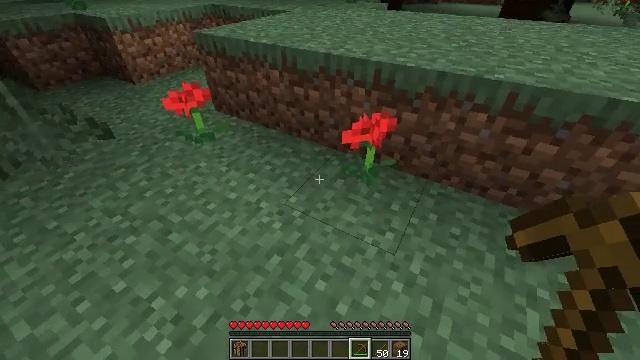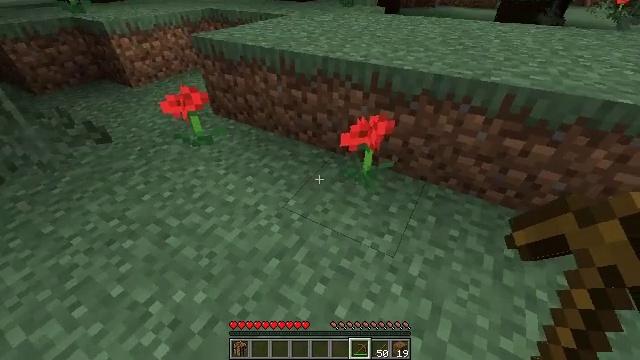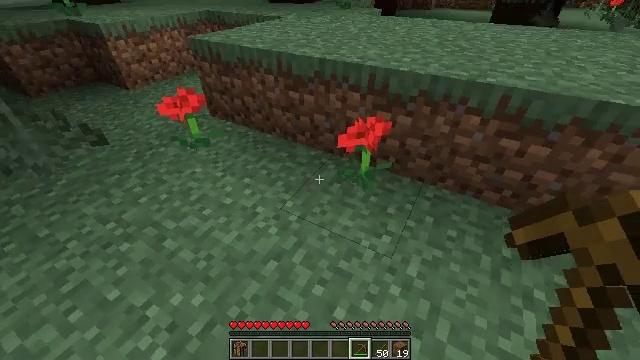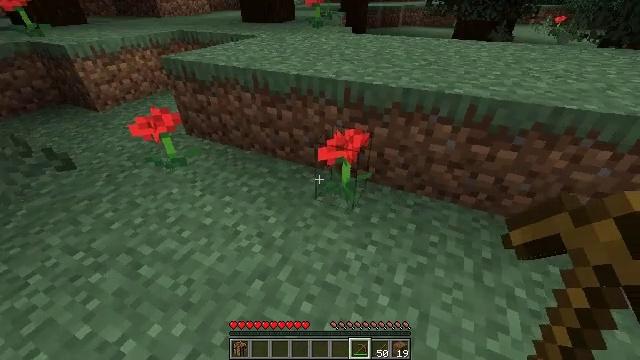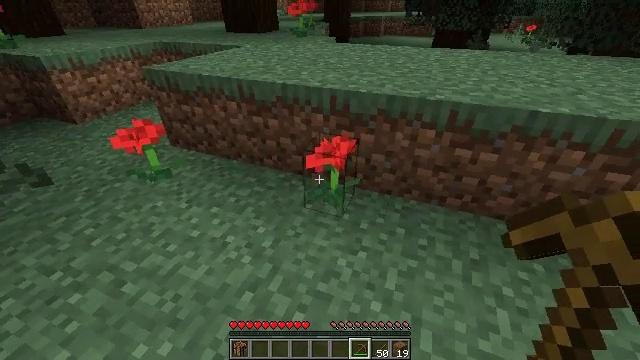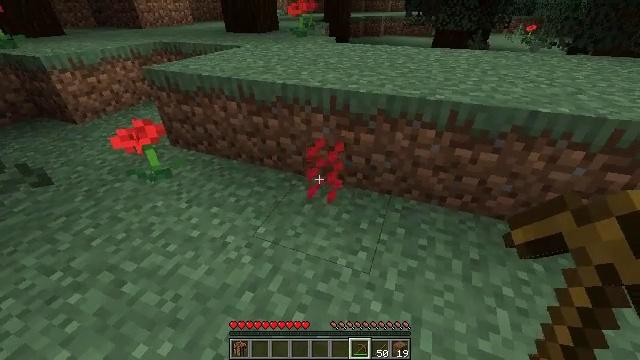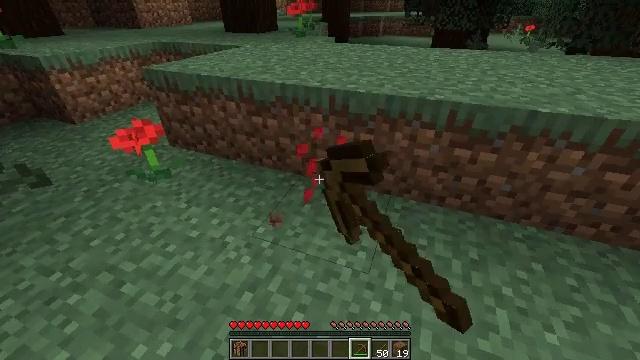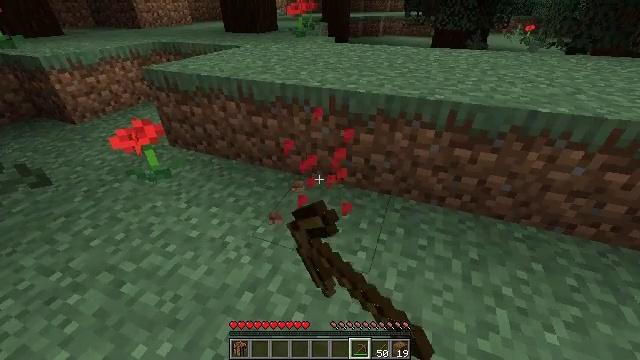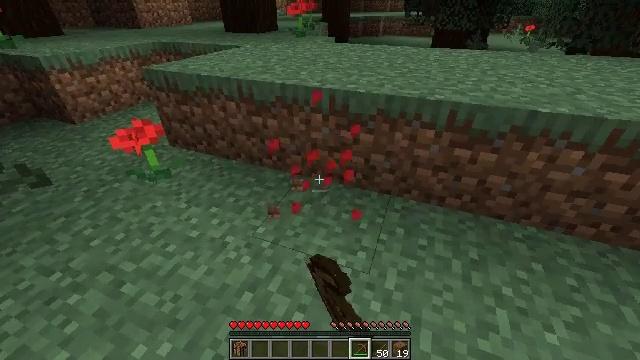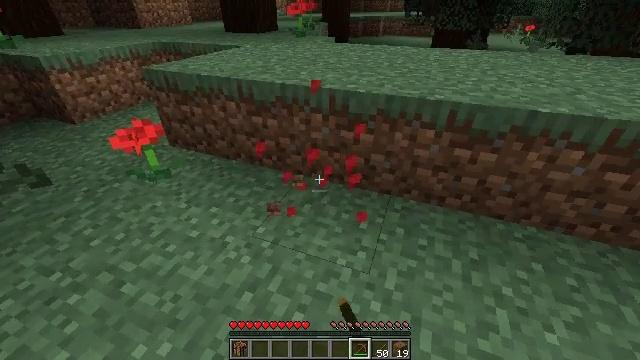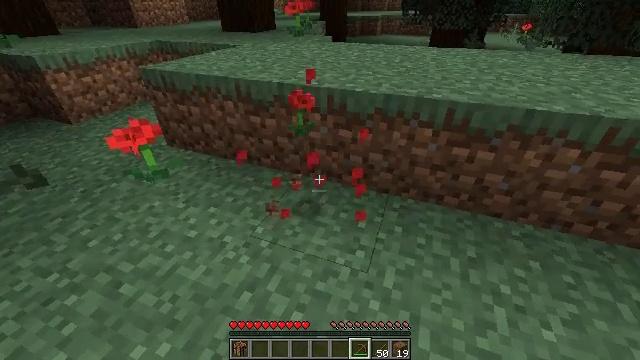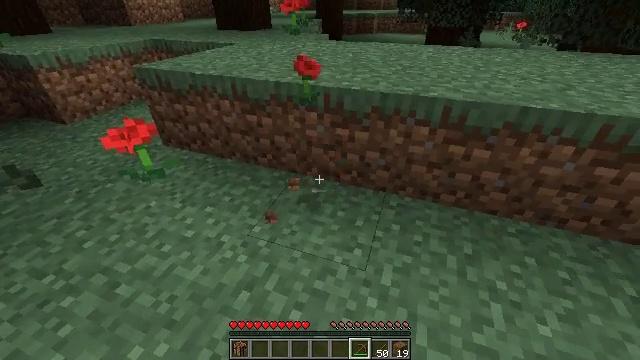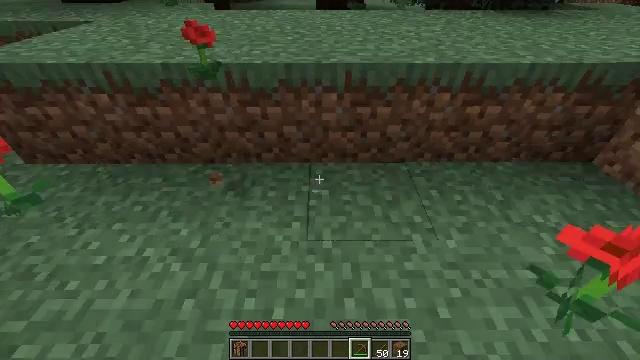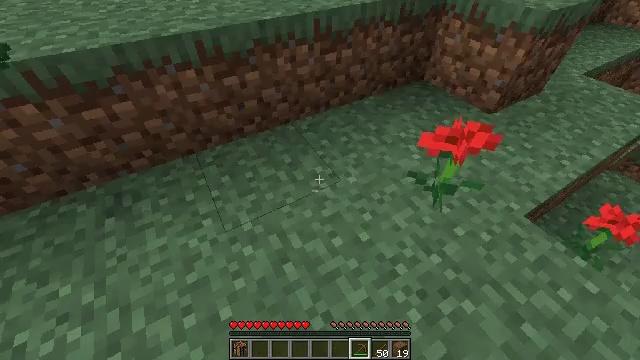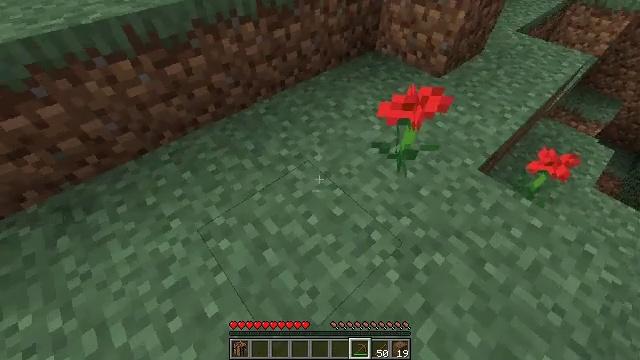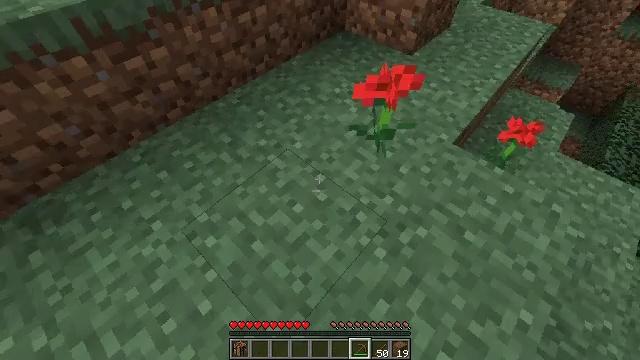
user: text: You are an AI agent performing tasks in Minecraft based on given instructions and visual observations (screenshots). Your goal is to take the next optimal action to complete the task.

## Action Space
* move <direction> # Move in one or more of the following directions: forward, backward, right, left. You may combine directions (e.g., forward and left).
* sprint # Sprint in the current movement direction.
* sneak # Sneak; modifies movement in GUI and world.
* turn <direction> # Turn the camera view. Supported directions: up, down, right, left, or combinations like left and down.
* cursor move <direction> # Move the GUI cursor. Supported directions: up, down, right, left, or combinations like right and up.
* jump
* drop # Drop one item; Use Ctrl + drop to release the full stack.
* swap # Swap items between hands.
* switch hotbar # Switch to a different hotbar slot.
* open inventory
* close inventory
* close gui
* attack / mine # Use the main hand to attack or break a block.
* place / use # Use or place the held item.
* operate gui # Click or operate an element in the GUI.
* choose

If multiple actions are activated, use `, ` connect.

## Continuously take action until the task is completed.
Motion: motion action
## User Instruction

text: Harvest the poppy flower.
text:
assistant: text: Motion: no_op
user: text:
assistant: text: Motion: no_op
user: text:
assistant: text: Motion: turn right and up
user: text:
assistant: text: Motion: turn right and up
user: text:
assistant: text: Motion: attack / mine
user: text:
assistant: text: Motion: attack / mine
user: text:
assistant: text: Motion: attack / mine
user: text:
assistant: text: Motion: no_op
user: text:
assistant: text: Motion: no_op
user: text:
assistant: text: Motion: no_op
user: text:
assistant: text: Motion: no_op
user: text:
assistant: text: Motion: turn right and down
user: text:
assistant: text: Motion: turn right and down
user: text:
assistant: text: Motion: turn right and down
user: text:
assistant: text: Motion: turn right and down
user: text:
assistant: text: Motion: turn right
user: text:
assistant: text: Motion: turn right
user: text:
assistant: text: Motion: turn right
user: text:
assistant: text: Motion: turn right and up
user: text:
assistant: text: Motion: turn right and up
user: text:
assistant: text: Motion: turn right and up
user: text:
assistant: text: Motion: turn up
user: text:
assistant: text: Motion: turn up
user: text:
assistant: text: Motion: attack / mine
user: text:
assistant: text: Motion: attack / mine
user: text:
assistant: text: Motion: attack / mine
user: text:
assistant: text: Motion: attack / mine
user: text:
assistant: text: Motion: no_op
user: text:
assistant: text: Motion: no_op
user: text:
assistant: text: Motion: no_op